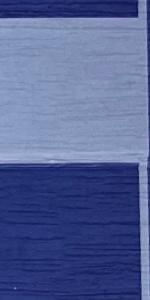
Label: Empty